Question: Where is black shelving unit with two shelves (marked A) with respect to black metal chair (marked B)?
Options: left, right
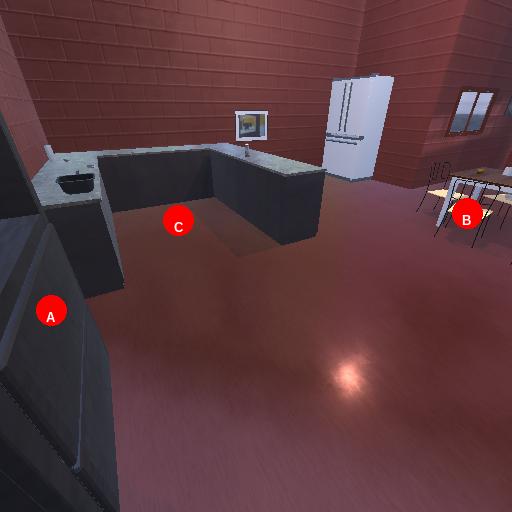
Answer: left